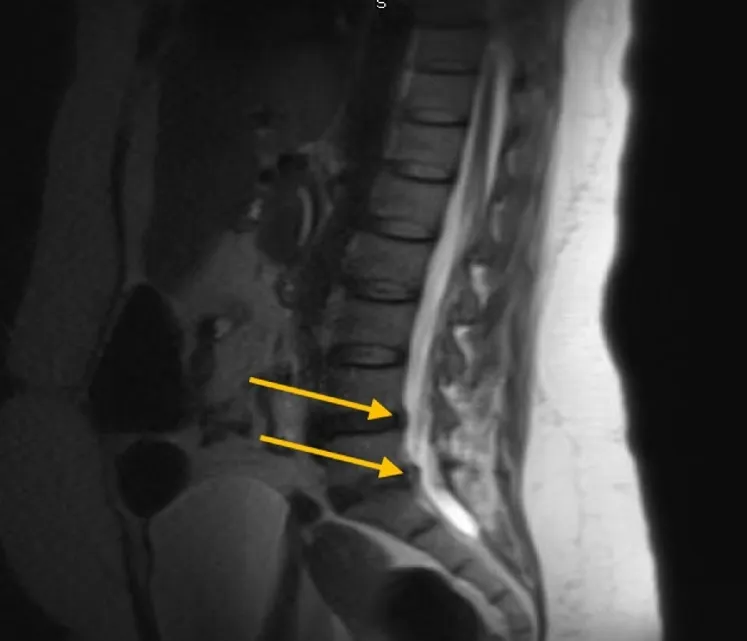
Initial Lumbosacral MRI showing mild impingement on the left L5 and S1 nerve roots.
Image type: radiology (mri)